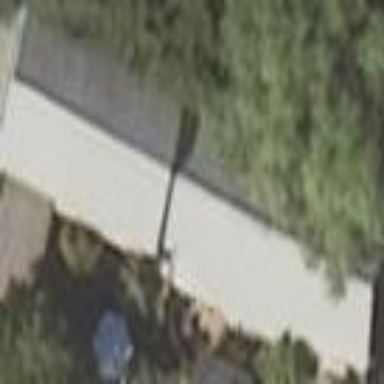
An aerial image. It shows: Shed building.